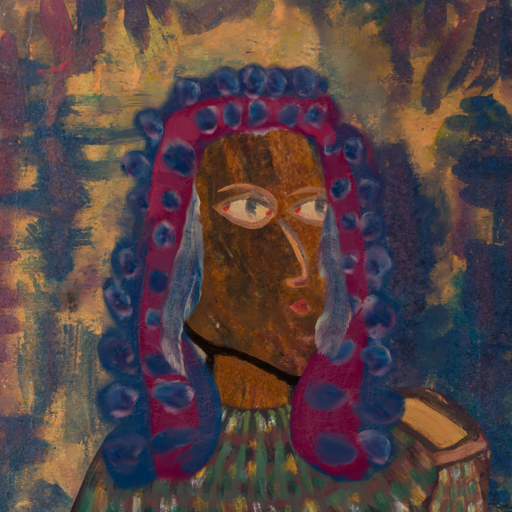
Background: InTheSun, Head And Neck Side: Mosgoul, Face Side: GypsyMother, Bust: After_Raid, Hair Side: Hill_Girl, Head Accessory: Blank, Second Necklace: Blank, Necklace: Blank, Baby: Blank